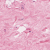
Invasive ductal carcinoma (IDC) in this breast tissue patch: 0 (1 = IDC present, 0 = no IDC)